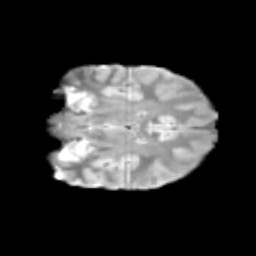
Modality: T2w
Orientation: coronal
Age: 11
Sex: male
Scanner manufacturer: siemens
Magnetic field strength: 3 T
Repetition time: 3.8 s
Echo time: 0.07 s